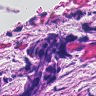
Metastatic tissue present: yes